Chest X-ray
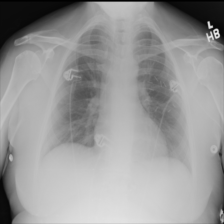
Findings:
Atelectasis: negative
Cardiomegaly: negative
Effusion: negative
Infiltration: negative
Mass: negative
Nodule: negative
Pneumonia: negative
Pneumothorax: negative
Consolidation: negative
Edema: negative
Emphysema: negative
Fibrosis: negative
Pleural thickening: negative
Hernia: negative